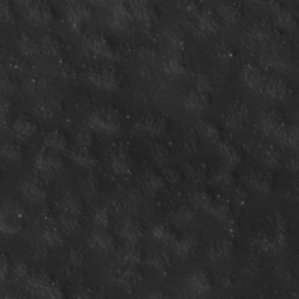
Label: non_frost